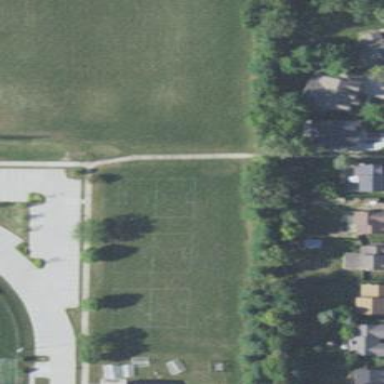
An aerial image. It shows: Soccer pitch designated for leisure and sports activities.